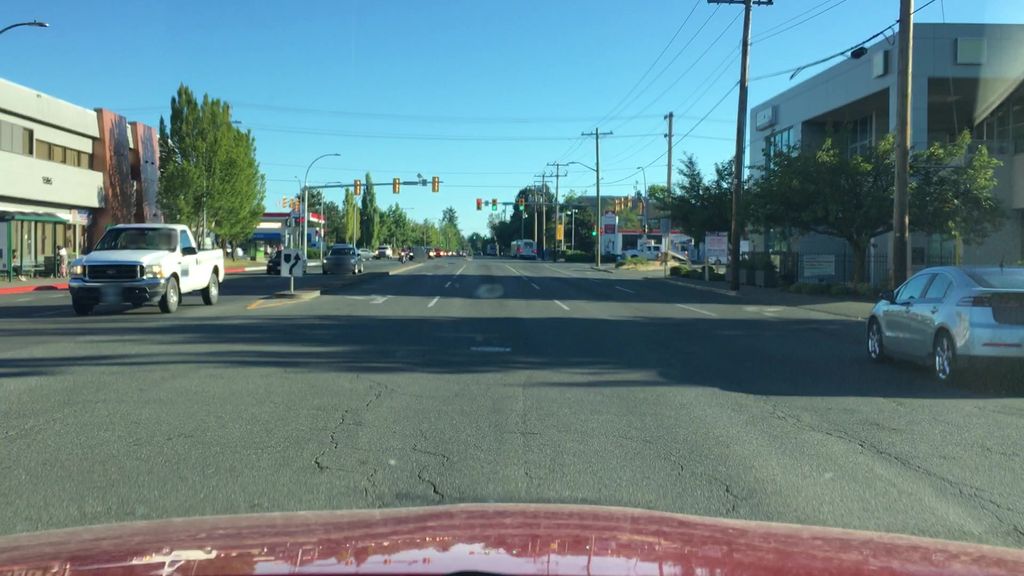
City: victoria